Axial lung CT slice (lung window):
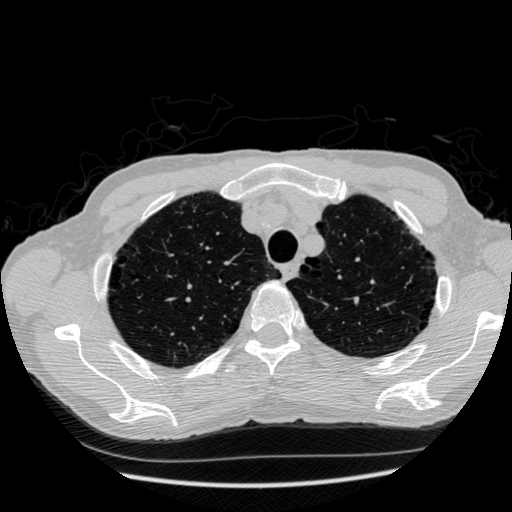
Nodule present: no